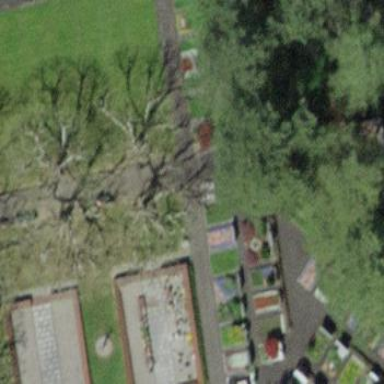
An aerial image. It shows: Grave yard.